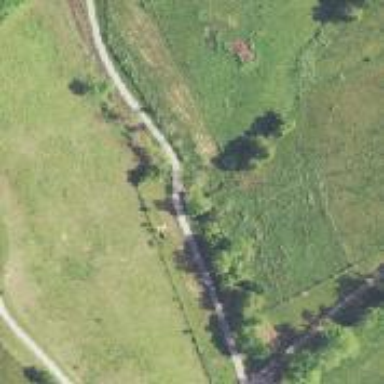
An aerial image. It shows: Driveway leading to service road.